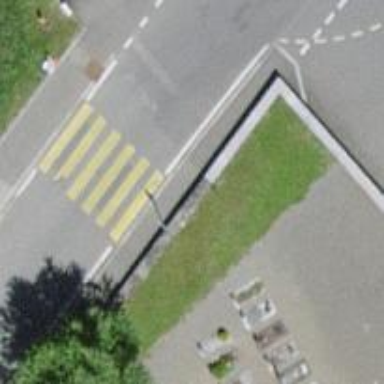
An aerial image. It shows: Sidewalk along the footway.